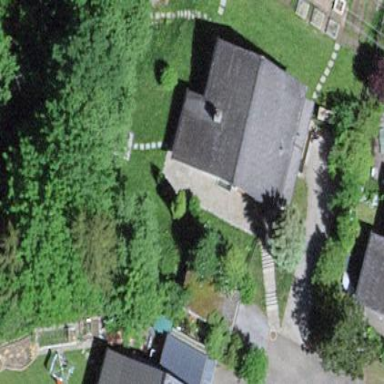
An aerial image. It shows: Simple and straightforward house.